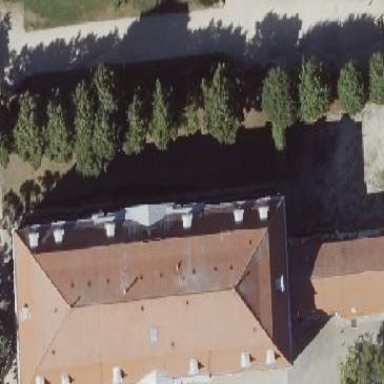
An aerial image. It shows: The building has hipped roof with roof tiles. The orientation of the roof is along the building.